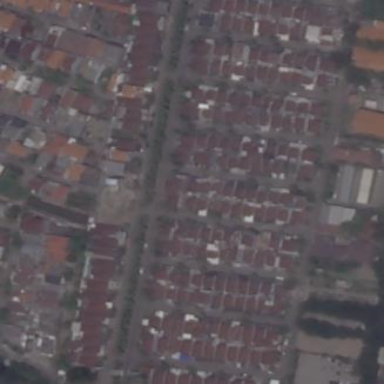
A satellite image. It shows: Residential area.